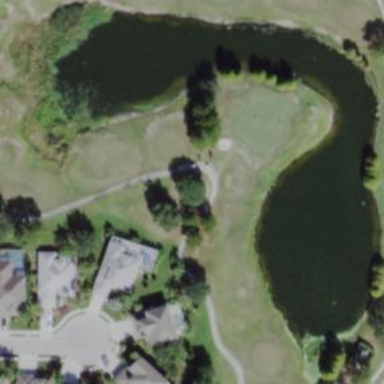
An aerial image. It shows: Water hazard in golf course. The hazard is natural water feature.